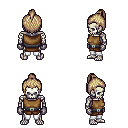
a pixel art fantasy rpg character, male body template, skeleton, leather chest armor, white pants, white blonde short topknot hairstyle, metal gloves, four views (front, back, left, right), 2x2 character sprite sheet, small pixel art, hard edges, no anti-aliasing